【题型】填空题　【知识点】平面几何　【难度】medium
已知在平面四边形 $ABCD$ 中，$CD = BC = 12, \angle A = 120^\circ, \angle C = 60^\circ$，则四边形 $ABCD$ 外接圆的直径为\underline{\qquad\qquad}；三角形 $ADB$ 面积的最大值为\underline{\qquad\qquad}.

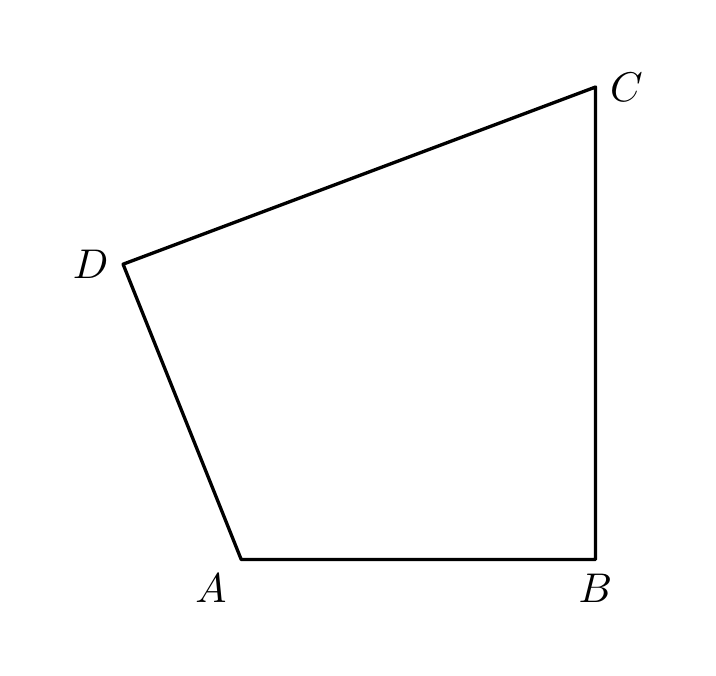
【解答】
【答案】 $8\sqrt{3}$；$12\sqrt{3}$

【分析】 连接 $BD$，分析可得 $A, B, C, D$ 四点共圆，再结合正弦定理即可求得四边形 $ABCD$ 外接圆的直径，再利用余弦定理及基本不等式可得 $AD \cdot AB \le 48$，进而结合三角形的面积公式求解即可.

【解答】 解：连接 $BD$，根据题意可知，$CD = BC, \angle C = 60^\circ, \therefore \triangle BCD$ 为等边三角形,

则 $\angle CDB = \angle CBD = 60^\circ$，根据题意可知，$\angle A = 120^\circ$，则 $\angle ABD + \angle ADB = 60^\circ$,

可得 $\angle CDB + \angle ABC = 180^\circ$，而 $\angle A + \angle C = 180^\circ$,

根据四边形对角互补，故 $A, B, C, D$ 四点共圆,

在 $\triangle BCD$ 中，根据正弦定理，外接圆的直径：$\frac{BD}{\sin 60^\circ} = \frac{12}{\frac{\sqrt{3}}{2}} = 8\sqrt{3}$；

由 $BD = 12, \angle A = 120^\circ$,

在 $\triangle ABD$ 中，根据余弦定理 $\cos 120^\circ = \frac{AD^2 + AB^2 - 12^2}{2AD \cdot AB} = -\frac{1}{2}$,

则 $AD^2 + AB^2 = 144 - AD \cdot AB \ge 2AD \cdot AB$，即 $AD \cdot AB \le 48$,

当且仅当 $AD = AB = 4\sqrt{3}$ 时等号成立,

则 $S_{\triangle ABD} = \frac{1}{2} AD \cdot AB \cdot \sin 120^\circ \le \frac{1}{2} \times 48 \times \frac{\sqrt{3}}{2} = 12\sqrt{3}$,

$\therefore$ 三角形 $ADB$ 面积最大值为 $12\sqrt{3}$.

故答案为：$8\sqrt{3}$；$12\sqrt{3}$.
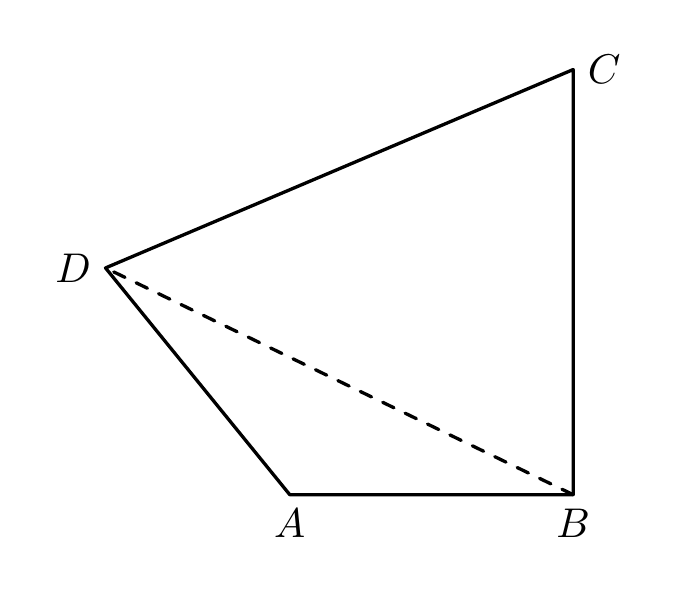